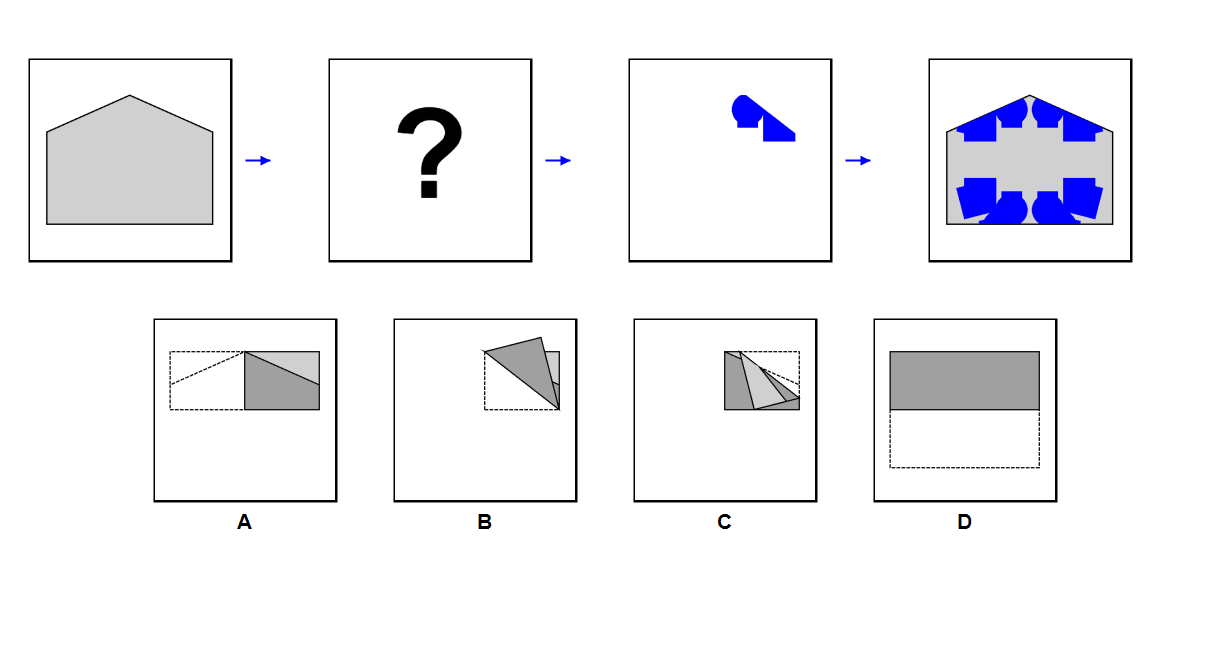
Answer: B